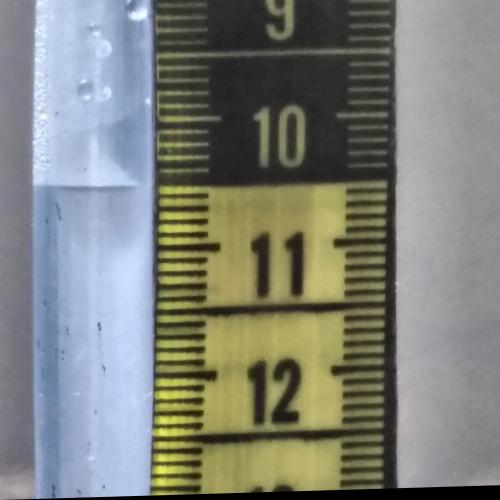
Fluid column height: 10.5 cm